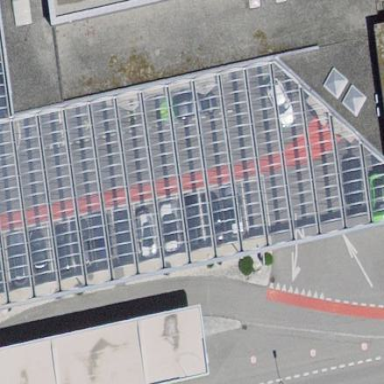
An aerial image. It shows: Glass roof of building.